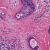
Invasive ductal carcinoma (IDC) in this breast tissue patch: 0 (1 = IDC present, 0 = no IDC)